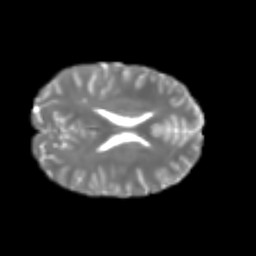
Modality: T2w
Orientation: axial
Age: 28
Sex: male
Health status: healthy